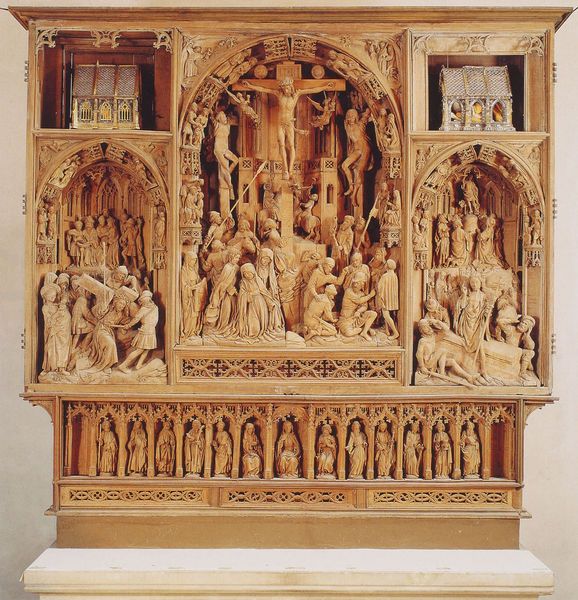
Titel: Hochaltarretabel mit den beiden Reliquienschreinen
Künstler: Evert van Roden
Standort: Osnabrück, St. Johann (EU - D - Nds)
Schlagwörter: frauen, menschen, braun, holz, männer, ornament, johannes, personen, skulptur, relief, figuren, lanze, verzierung, foto, fotografie, truhe, kreuz, altar, schnitzerei, christus, jesus, kreuzigung, leid, heilige, jünger, maria, szenen, reliquie, aufbewahrung, schnitzen, aufsatz, köln, apostel, antependium, kreuzweg, nebenaltar, religioin, heilihe, jesus kreuzigung, kreutzweg, behaelter